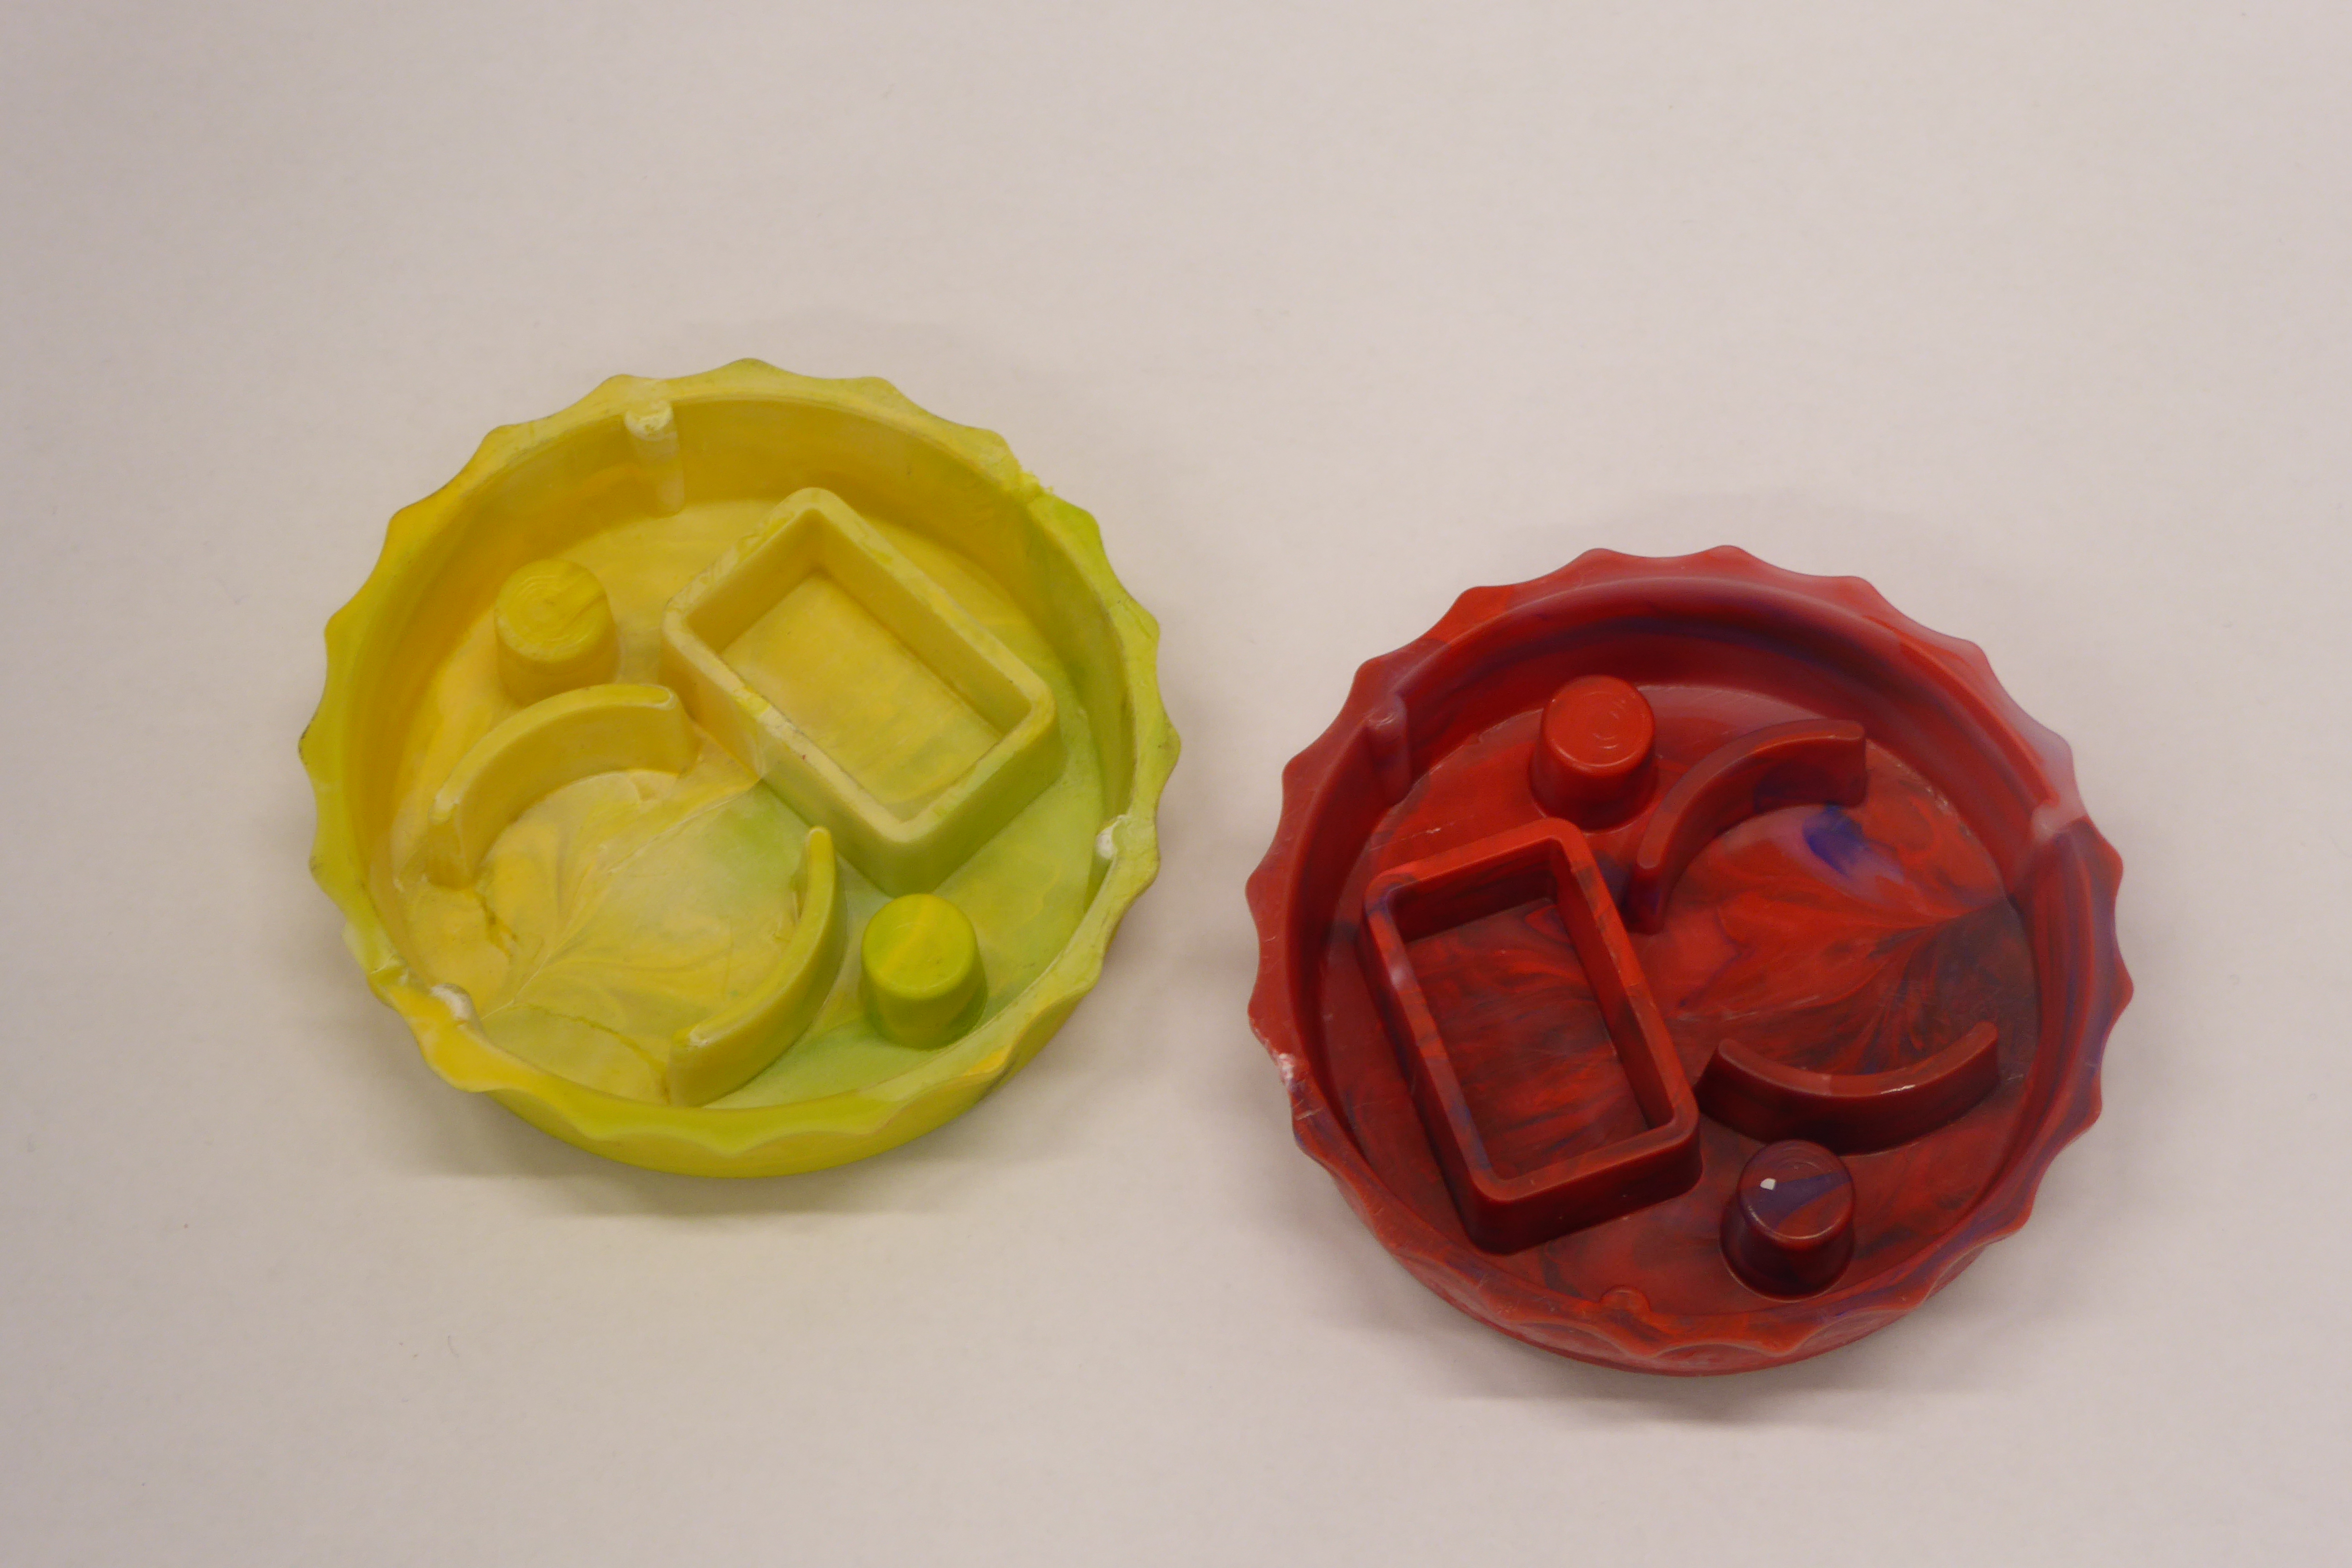
Label: Bottle Opener - Cover